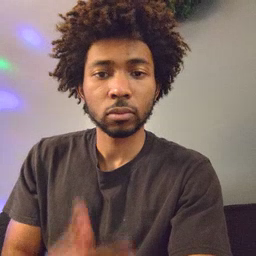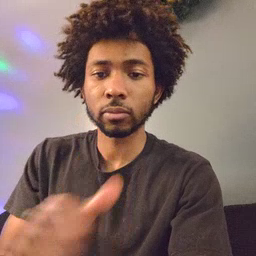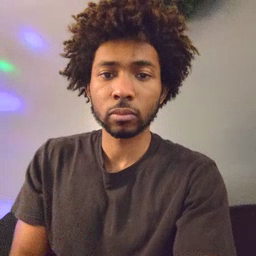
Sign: any